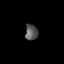
Tissue: skin
Cell type: Epithelial cells
Senescence score: 0.7843
Nuclear area (px): 197
Mean DAPI intensity: 87.629